Current action and preconditions to check: trajectory_clear

Your task: For each precondition in the list above, predict whether it will hold at this action.

Consider the current scene as observed from the mobile robot's camera, and analyze the predicted future states of all dynamic agents (e.g., people, animals, vehicles, or any moving entities) within the NEXT SECOND.

IMPORTANT: Only answer "very likely" if you are absolutely certain—based on strong, clear evidence—that a dynamic agent will violate the precondition in the predicted future state. Do NOT answer "very likely" for unlikely, ambiguous, or low-probability risks.

Ask yourself for each precondition: Is there a high probability, with clear and convincing evidence, that the predicted future states of any dynamic agent will interfere with the predicted future state of the currently executing action within the NEXT SECOND, causing that precondition to fail?

Assess the risk level based on these predictions. Use "likely" or "very likely" if motions create a clear risk of interference.

Use "neutral" or "improbable" if agents are nearby but their predicted paths are clearly diverging or non-conflicting.

Failure Risk Categories: "very improbable", "improbable", "neutral", "likely", "very likely"

Answer Format: Output ONLY the probability_of_failure value from these categories: "very improbable", "improbable", "neutral", "likely", "very likely"

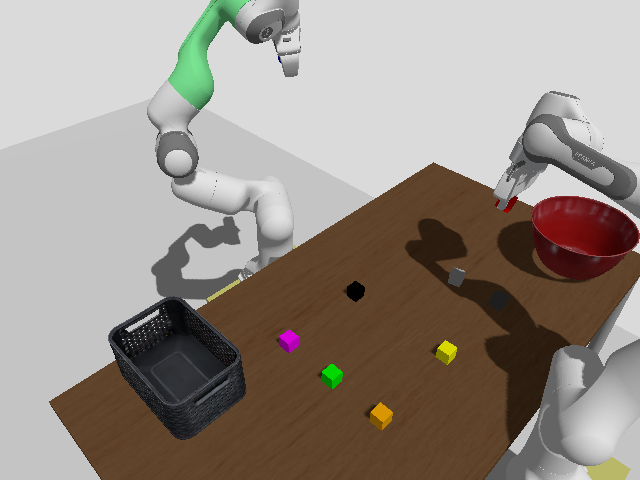

Answer: very improbable